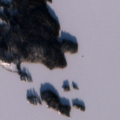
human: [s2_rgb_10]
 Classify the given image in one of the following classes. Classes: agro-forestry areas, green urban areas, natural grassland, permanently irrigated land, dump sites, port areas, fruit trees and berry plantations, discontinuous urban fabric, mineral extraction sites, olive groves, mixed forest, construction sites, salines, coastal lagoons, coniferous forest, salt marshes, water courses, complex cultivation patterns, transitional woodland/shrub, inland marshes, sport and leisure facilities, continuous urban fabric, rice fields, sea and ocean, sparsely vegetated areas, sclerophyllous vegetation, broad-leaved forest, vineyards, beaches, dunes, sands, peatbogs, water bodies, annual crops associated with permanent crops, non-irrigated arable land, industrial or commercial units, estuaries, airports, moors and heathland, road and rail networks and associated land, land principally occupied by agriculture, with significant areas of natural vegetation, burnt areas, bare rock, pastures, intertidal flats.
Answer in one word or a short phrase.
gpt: broad-leaved forest, mixed forest, water bodies